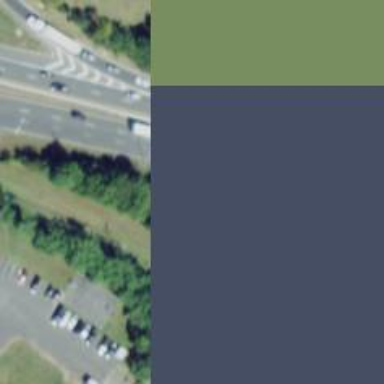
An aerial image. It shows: Trunk highway.